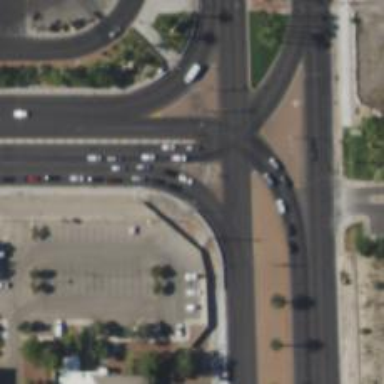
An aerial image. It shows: Primary link road with asphalt surface.